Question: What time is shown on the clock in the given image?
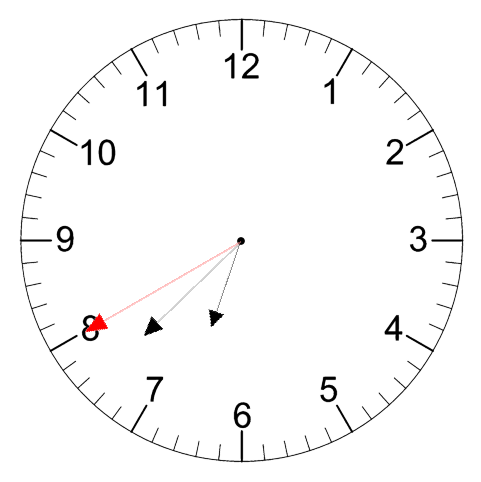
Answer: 06:37:40